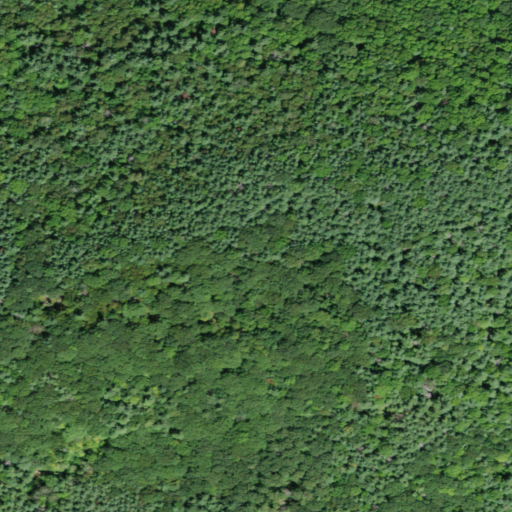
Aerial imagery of mountain in New York named Moore Hill containing evergreen forest, deciduous forest, and mixed forest